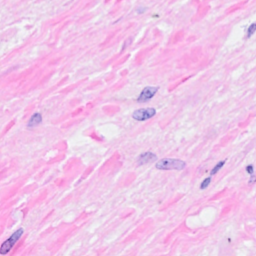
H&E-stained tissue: Breast